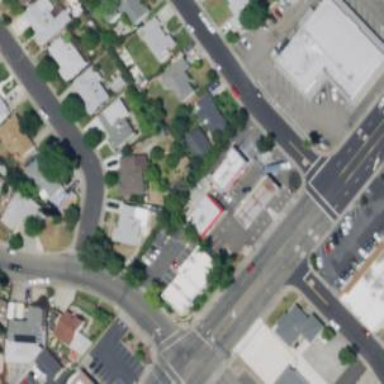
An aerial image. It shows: Convenience shop.